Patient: sex F, age 54
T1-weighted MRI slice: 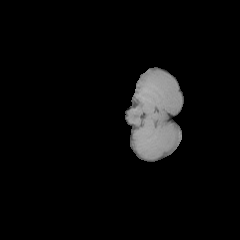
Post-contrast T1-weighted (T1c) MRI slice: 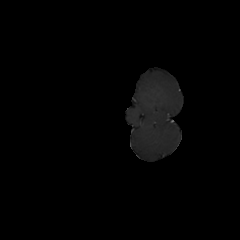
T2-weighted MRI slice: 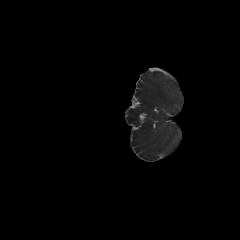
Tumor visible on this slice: no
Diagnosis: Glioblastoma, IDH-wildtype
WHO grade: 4